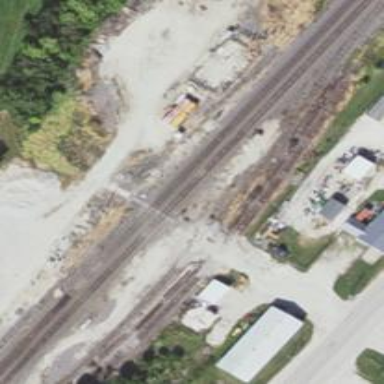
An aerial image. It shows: Railway crossing.